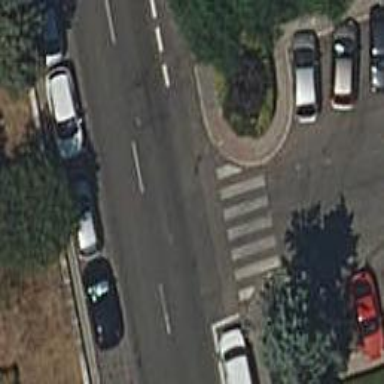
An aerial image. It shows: Marked crossing on the road.